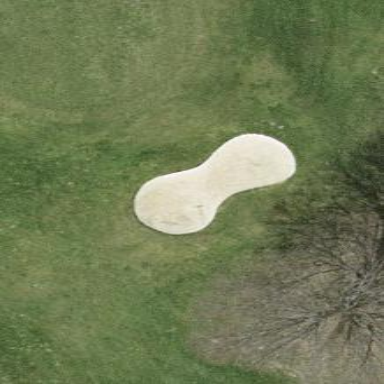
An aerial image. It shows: Golf bunker filled with natural sand.